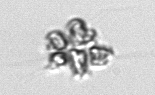
Label: Corymbellus